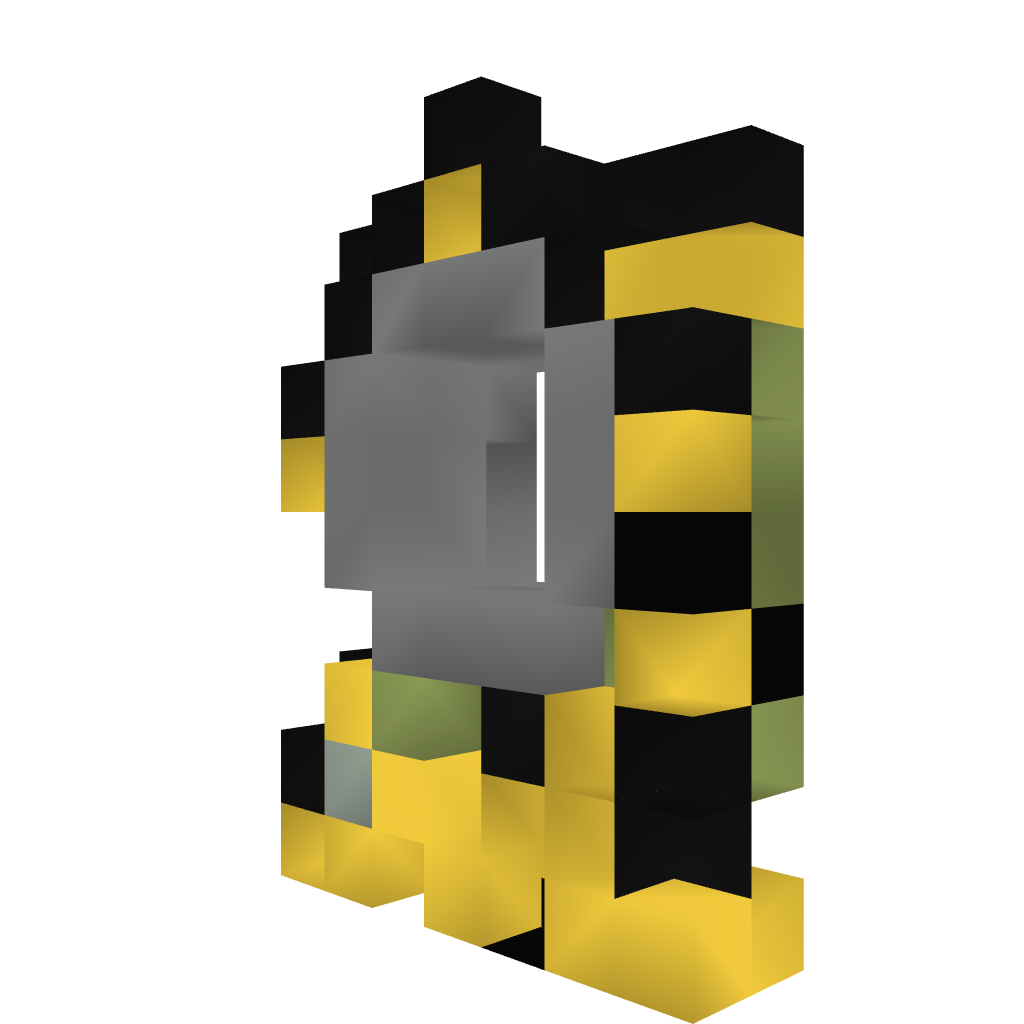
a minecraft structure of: Door 3x3